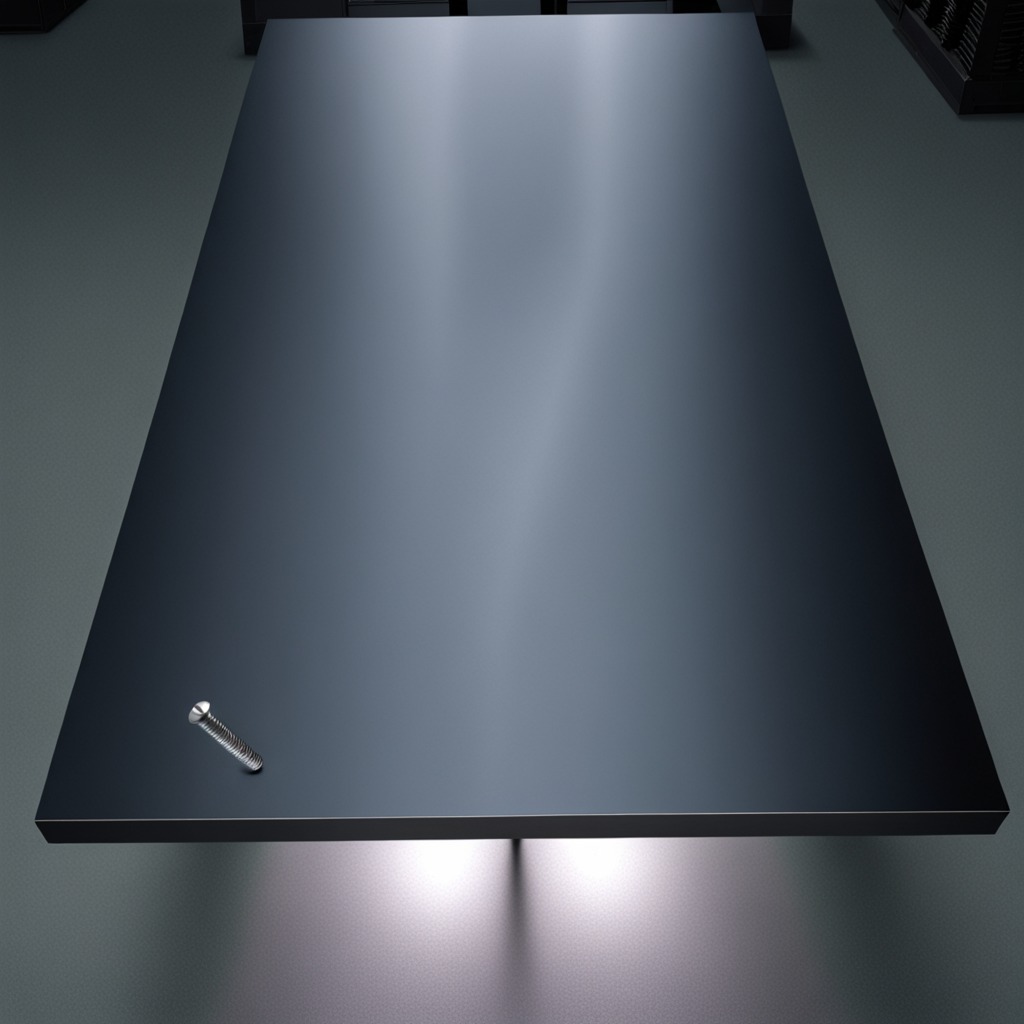
A metal screw is lying on the tabletop.